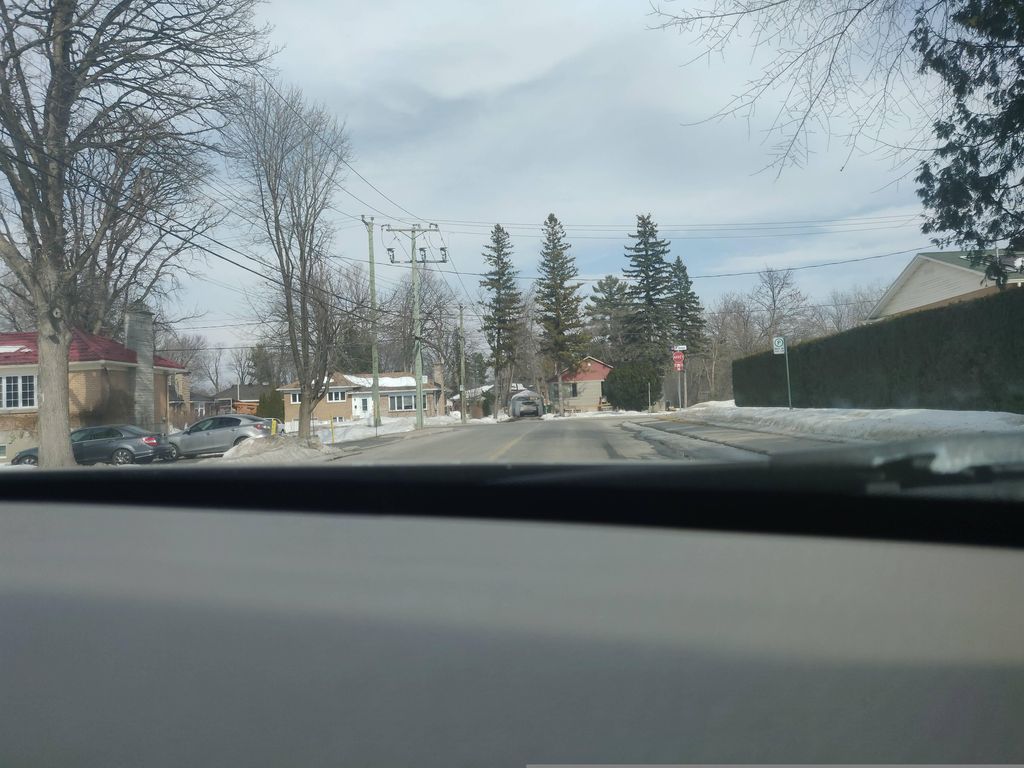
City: montreal